Question: I am working on making my own designer widget that looks and functions like qt. But now I needed to know how the property is created. I knew we can get the properties of an widget using 'QMetaObject' and 'QMetaProperty' but my question is will I be able to get the class name of each property. Like object name property comes from 'QObject' and geomentry property comes from 'QWidget'. Is it so that i should hard code myself to model or is there a way to get the classInfo from property. I have attached the image which im trying to achieve any response or related post is appreciated.
thanks,

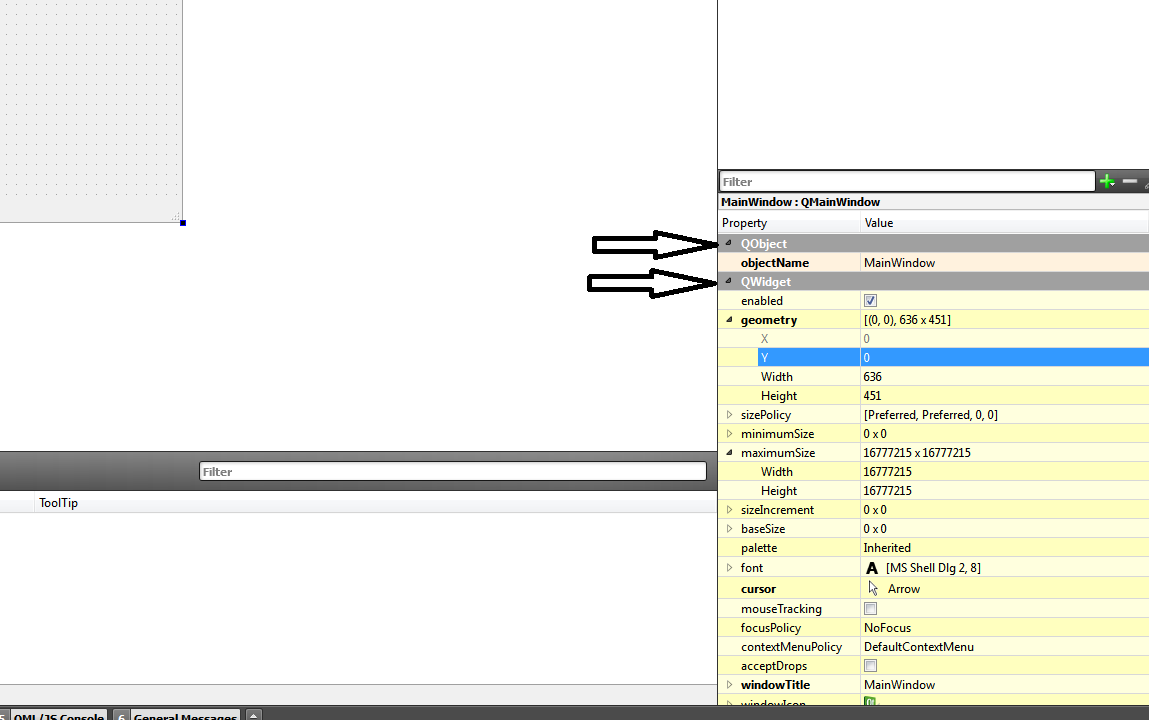
Answer: In order to create mapping between classes and their properties you need to traverse through your object's class hierarchy. Here is the sample code that crates such mapping:
'''
// Create properties per class mapping for the initialObject.
const QMetaObject *mo = initialObject->metaObject();
QMap<QString, QStringList> propertyMap;
do {
QStringList properties;
for(int i = mo->propertyOffset(); i < mo->propertyCount(); ++i) {
properties << QString::fromLatin1(mo->property(i).name());
}
propertyMap[mo->className()] = properties;
} while (mo = mo->superClass());
'''
Now the 'propertyMap' contains all properties sorted by the class names they belong to.